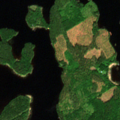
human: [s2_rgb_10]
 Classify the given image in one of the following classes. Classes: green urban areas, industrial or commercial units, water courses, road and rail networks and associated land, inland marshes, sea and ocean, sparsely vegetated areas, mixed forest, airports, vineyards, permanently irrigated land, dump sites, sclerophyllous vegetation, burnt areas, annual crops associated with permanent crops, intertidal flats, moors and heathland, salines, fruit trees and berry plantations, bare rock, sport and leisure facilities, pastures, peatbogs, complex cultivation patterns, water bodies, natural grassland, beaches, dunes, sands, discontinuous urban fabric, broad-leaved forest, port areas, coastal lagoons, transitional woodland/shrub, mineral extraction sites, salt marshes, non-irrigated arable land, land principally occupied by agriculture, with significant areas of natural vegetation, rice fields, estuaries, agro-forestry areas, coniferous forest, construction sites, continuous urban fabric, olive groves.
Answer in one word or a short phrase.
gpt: coniferous forest, mixed forest, water bodies